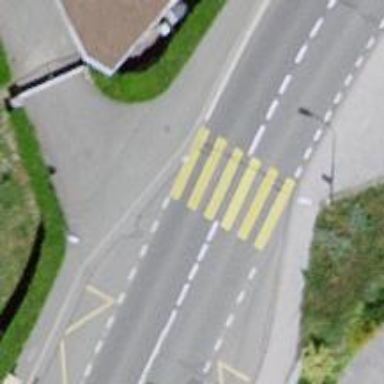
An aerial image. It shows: Marked crossing on asphalt footway.